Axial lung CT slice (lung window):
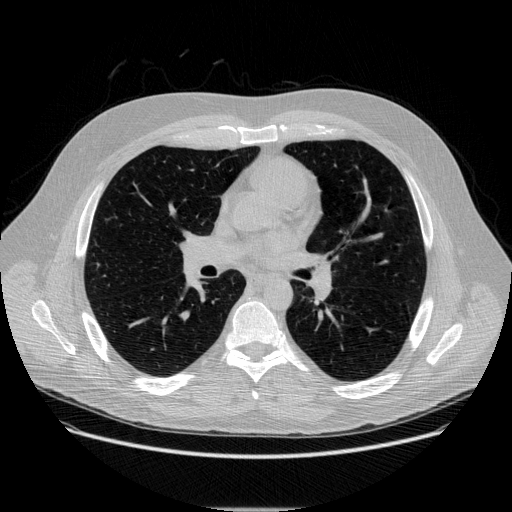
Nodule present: no